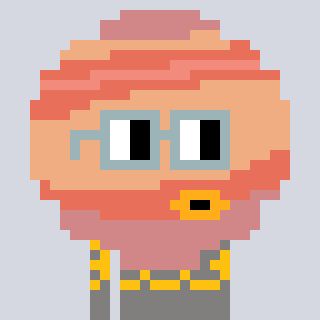
a pixel art character with square dark gray glasses, a jupiter-shaped head and a bluegrey-colored body on a cool background